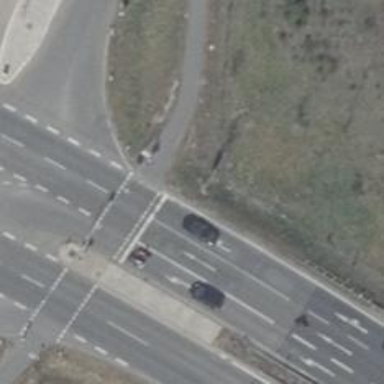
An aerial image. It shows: Road with traffic signals.